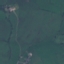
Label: Pasture